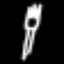
Label: fork